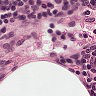
Metastatic tissue present: no